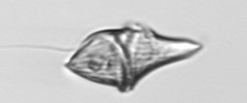
Label: Gyrodinium